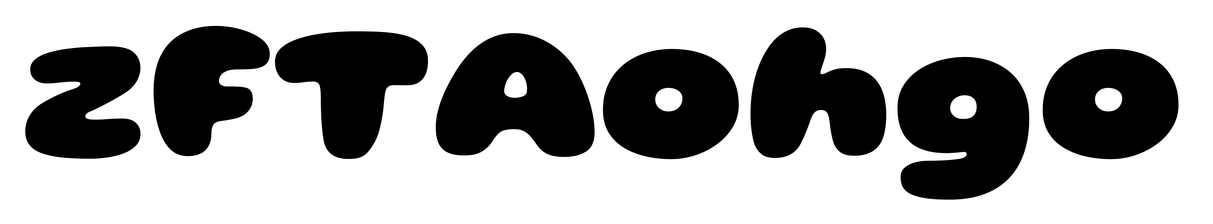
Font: Gluten_Black